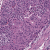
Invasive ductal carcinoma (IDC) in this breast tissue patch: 0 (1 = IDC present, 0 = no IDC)